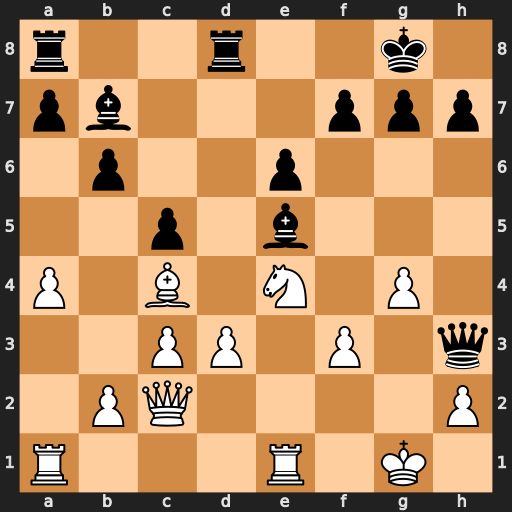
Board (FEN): r2r2k1/pb3ppp/1p2p3/2p1b3/P1B1N1P1/2PP1P1q/1PQ4P/R3R1K1
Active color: w
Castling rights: -
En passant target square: -
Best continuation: Ng5 Qxh2+ Qxh2 Bxh2+ Kxh2